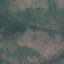
Label: HerbaceousVegetation